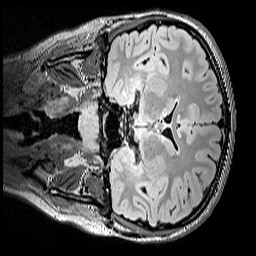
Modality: FLAIR
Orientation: coronal
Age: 12
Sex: female
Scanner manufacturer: siemens
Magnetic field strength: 3 T
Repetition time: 5 s
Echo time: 0.388 s